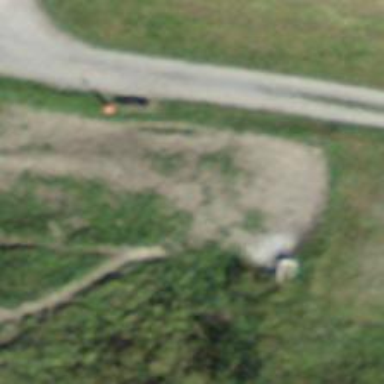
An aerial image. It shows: Bench.